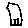
Label: house